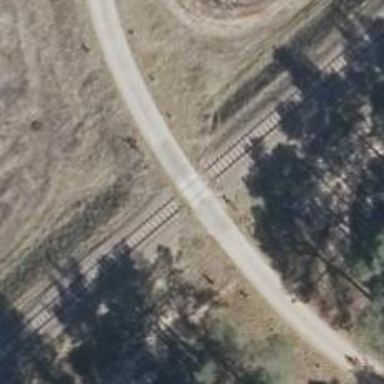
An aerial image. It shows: Railway level crossing.